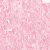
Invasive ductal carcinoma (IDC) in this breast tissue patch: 0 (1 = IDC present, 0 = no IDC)